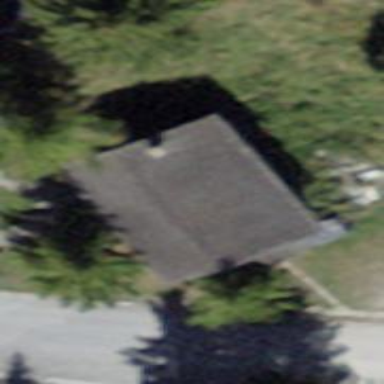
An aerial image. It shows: Shed.